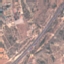
Land use / land cover class: Highway